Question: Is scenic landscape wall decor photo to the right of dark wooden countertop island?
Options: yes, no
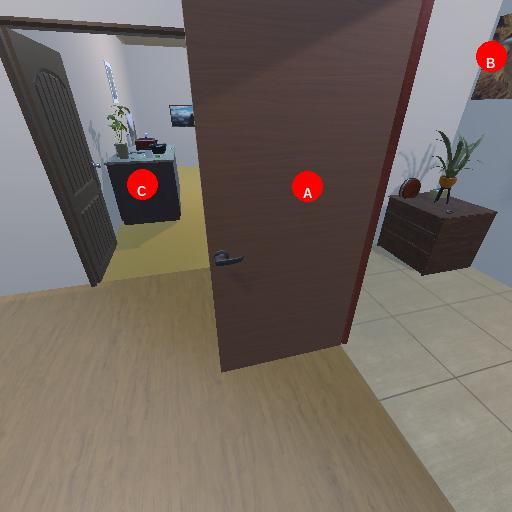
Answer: yes